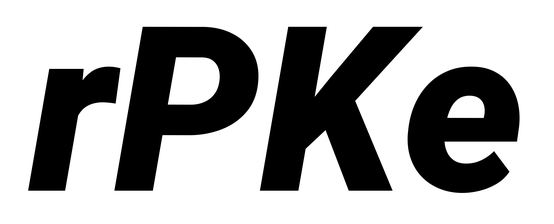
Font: Roboto-Italic_Black_Italic